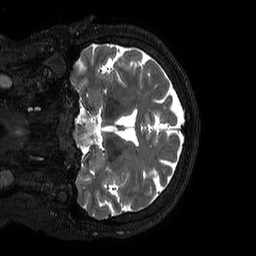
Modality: T2w
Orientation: coronal
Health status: ill
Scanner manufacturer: philips
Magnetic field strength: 3 T
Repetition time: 2.5 s
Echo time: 0.331 s